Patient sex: M
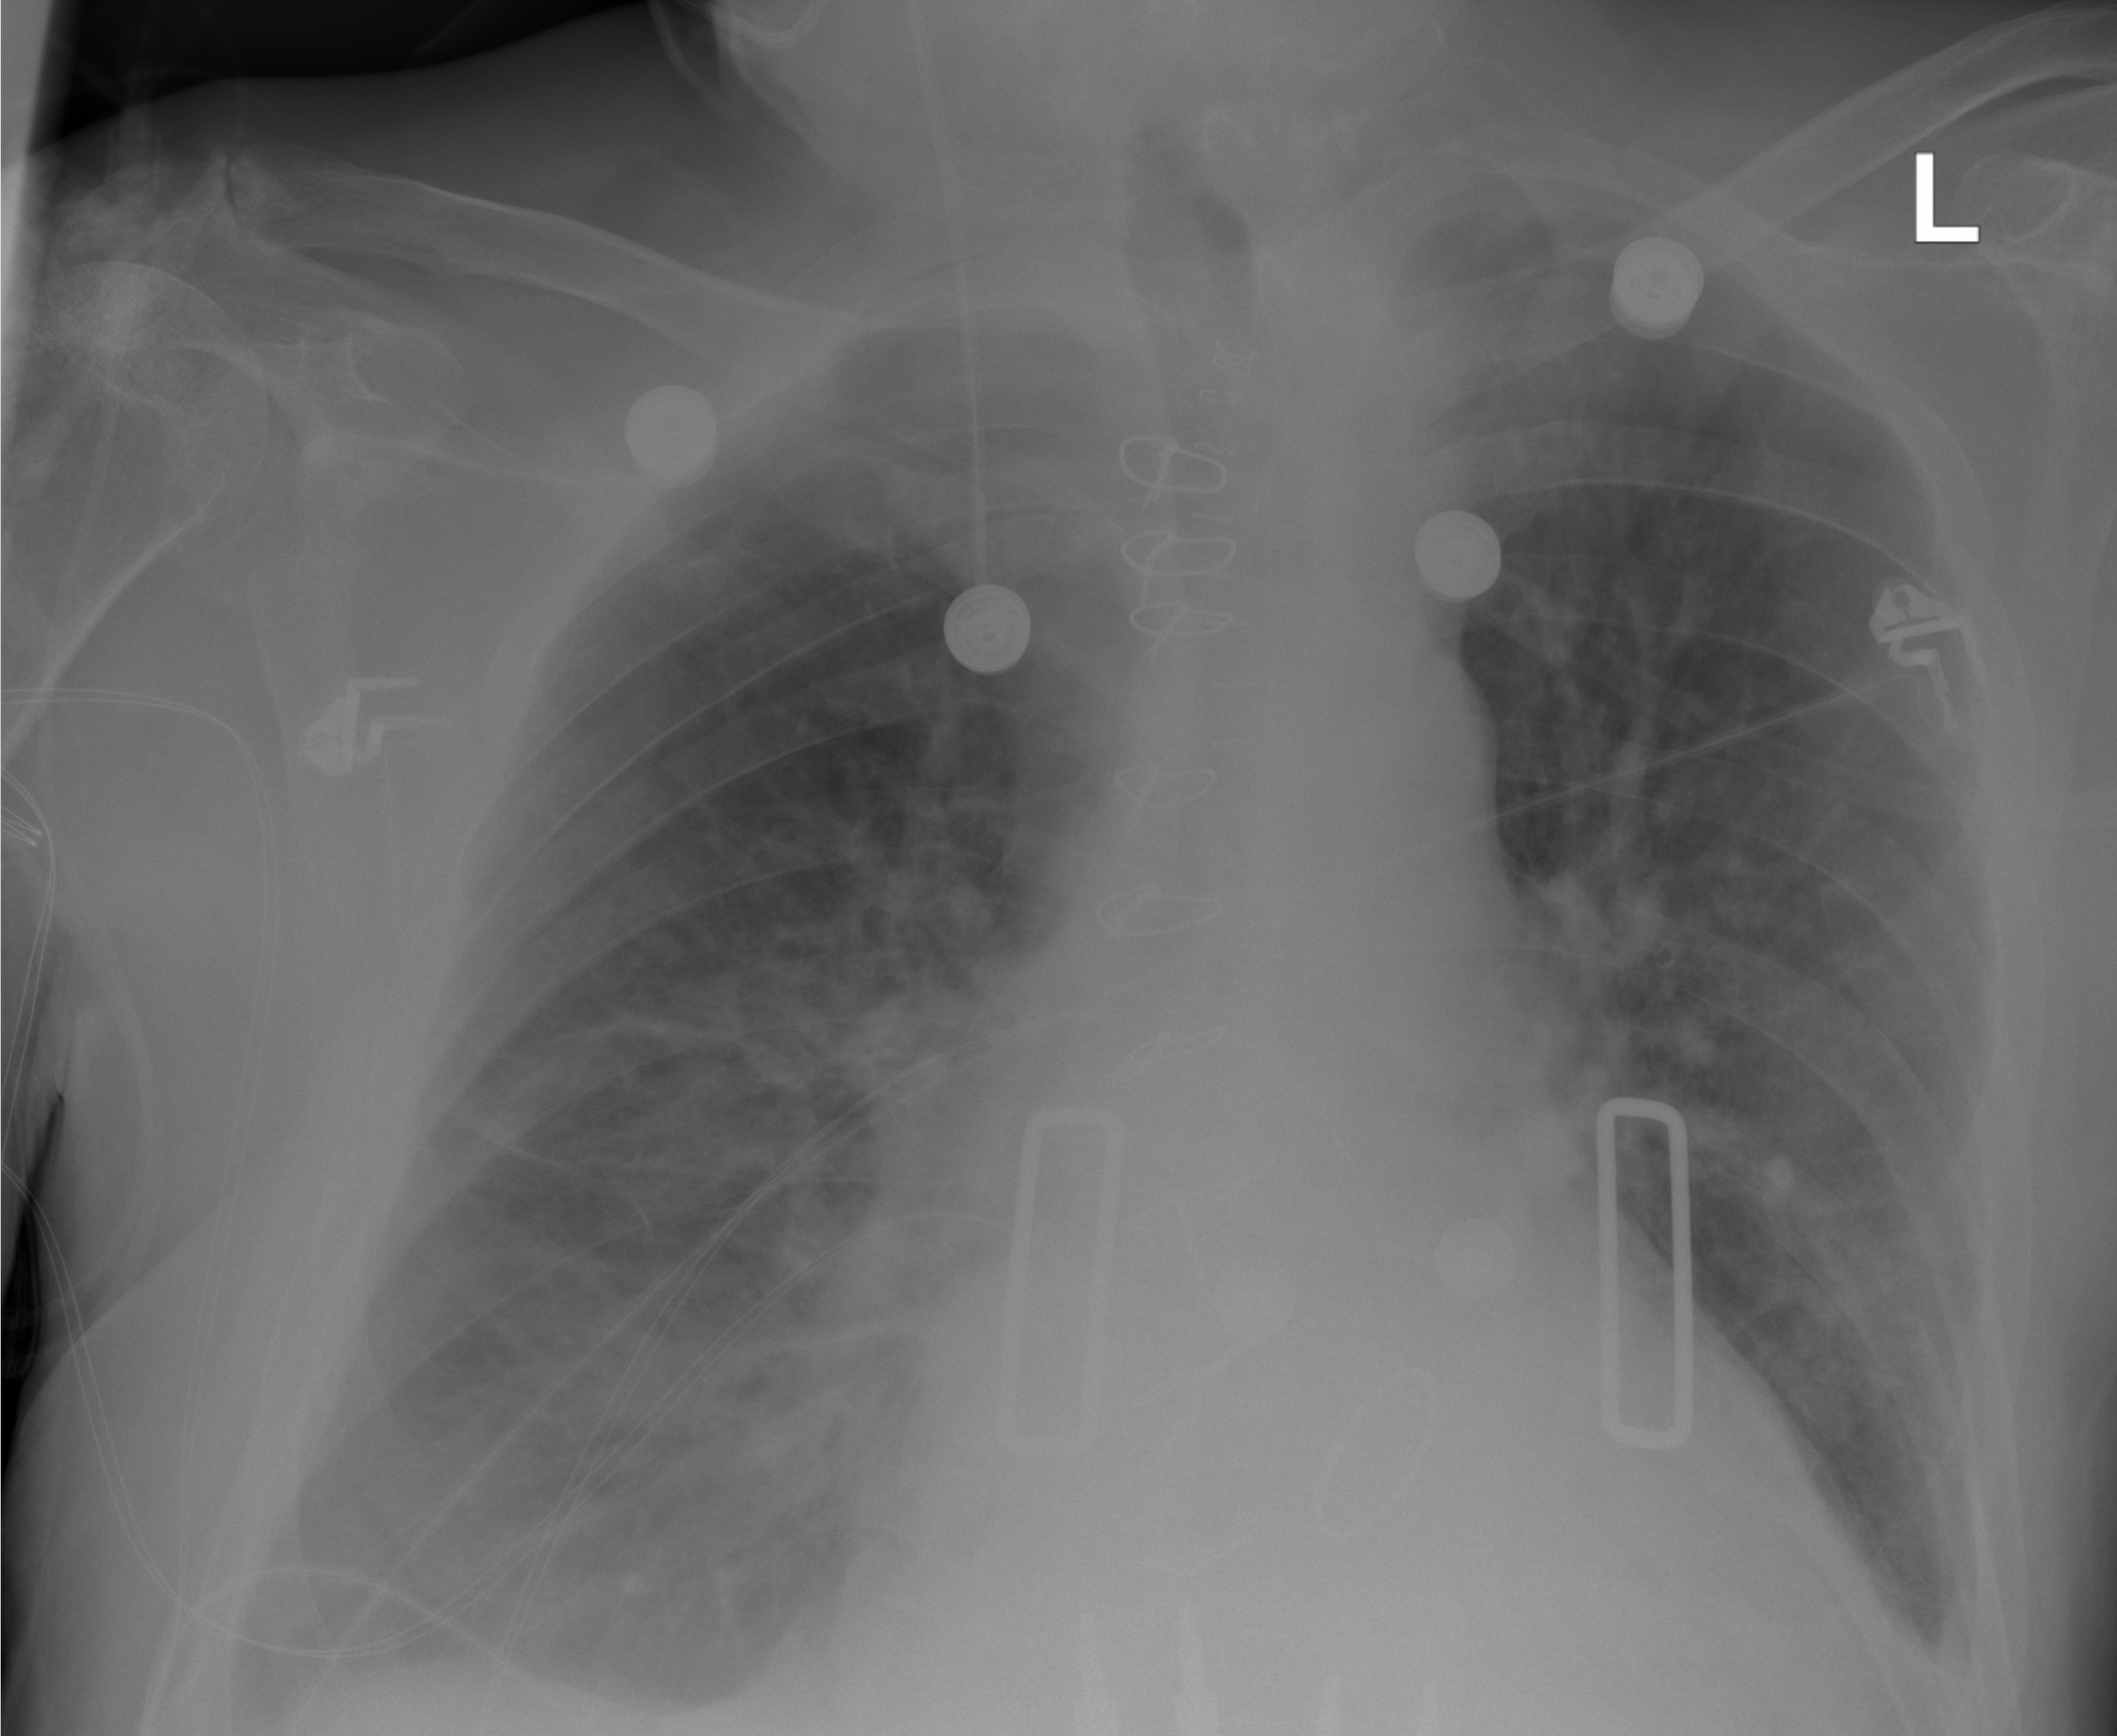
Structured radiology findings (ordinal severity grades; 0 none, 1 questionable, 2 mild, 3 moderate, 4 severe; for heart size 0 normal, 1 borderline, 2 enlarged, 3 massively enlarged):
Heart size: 0
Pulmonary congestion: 1
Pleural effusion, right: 2
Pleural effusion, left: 2
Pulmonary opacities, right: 2
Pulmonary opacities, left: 0
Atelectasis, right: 2
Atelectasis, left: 2